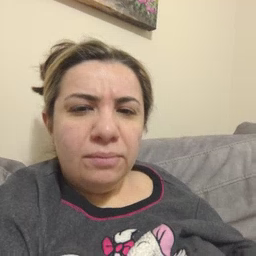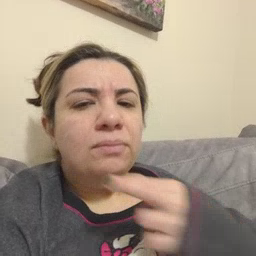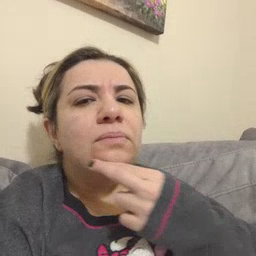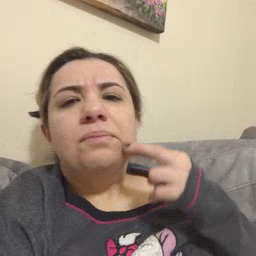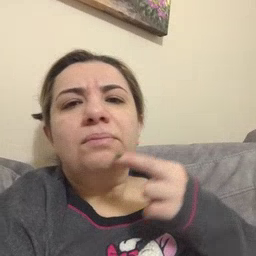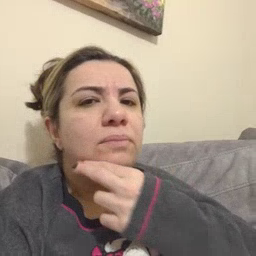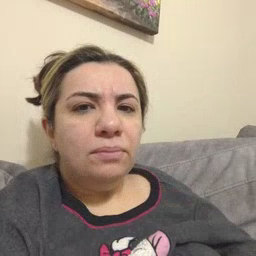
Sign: chin